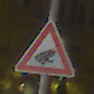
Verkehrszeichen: AmphibienwanderungLinks
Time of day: Night
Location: Outdoor (Urban)
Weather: Clear
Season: NotSpecified
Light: Artificial